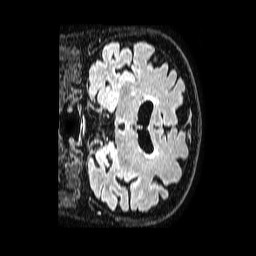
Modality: FLAIR
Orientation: coronal
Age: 82
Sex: female
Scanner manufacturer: philips
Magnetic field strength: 1.5 T
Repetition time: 4.8 s
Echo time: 0.3 s